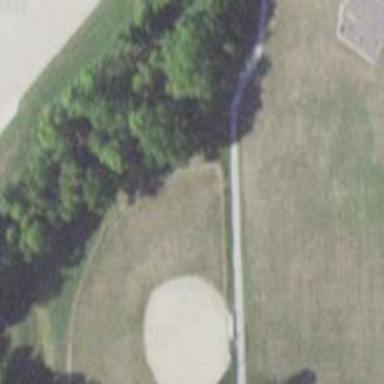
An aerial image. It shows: Baseball pitch for leisure land activities.